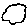
Label: cloud